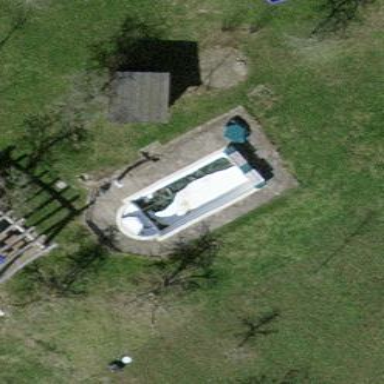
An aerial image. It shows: Outdoor swimming pool located in leisure land.